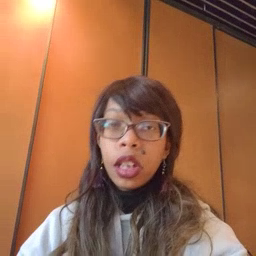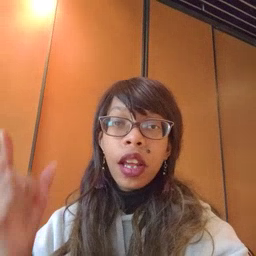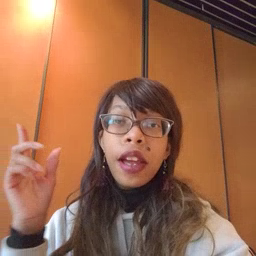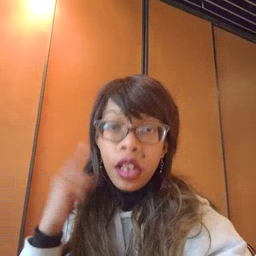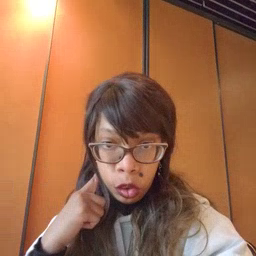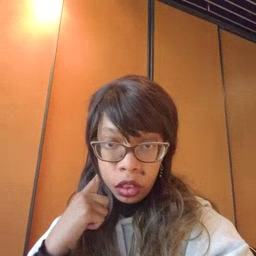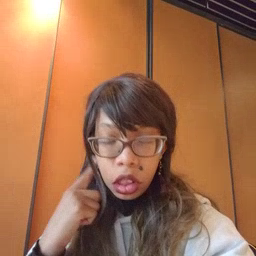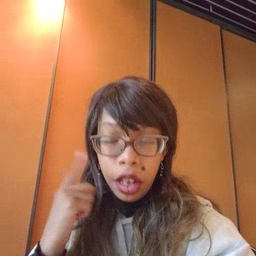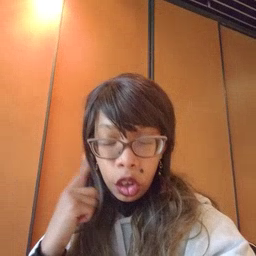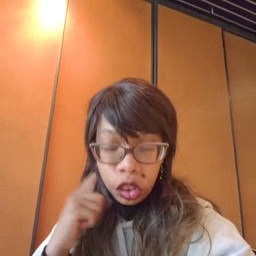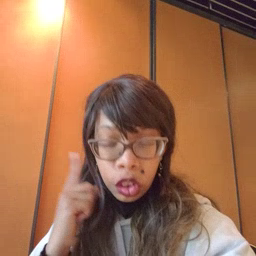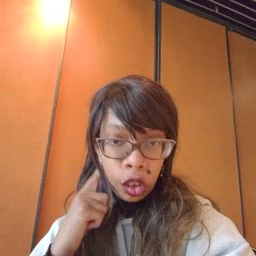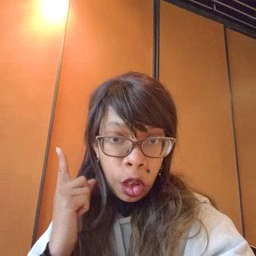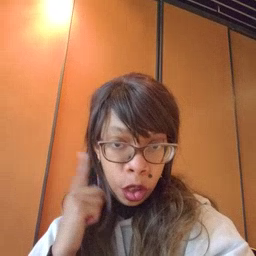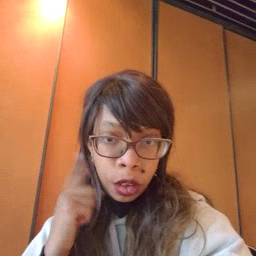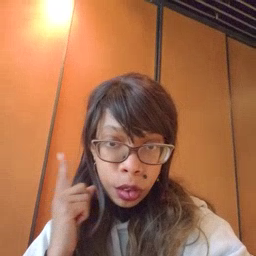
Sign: hear